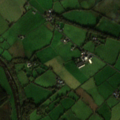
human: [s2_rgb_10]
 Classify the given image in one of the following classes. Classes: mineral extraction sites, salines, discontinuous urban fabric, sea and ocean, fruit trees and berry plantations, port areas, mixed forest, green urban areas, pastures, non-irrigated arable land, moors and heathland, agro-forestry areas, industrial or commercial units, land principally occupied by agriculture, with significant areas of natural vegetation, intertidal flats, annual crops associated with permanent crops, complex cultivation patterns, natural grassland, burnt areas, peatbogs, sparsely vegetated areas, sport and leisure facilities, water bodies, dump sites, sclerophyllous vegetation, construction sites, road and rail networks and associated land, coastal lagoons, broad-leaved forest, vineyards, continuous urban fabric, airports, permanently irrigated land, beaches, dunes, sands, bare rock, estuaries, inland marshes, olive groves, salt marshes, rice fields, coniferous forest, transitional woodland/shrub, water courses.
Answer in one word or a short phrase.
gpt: pastures, mixed forest